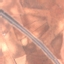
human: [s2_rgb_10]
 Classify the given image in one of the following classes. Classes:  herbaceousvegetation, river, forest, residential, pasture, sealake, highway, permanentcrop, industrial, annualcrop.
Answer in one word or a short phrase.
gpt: Highway